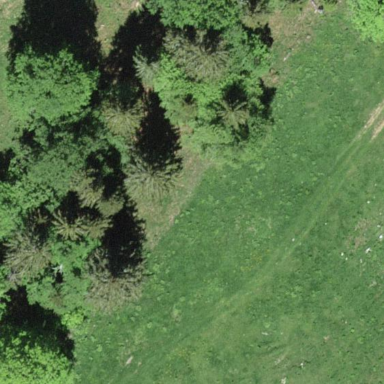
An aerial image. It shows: Evergreen forest with needle-leaved trees.